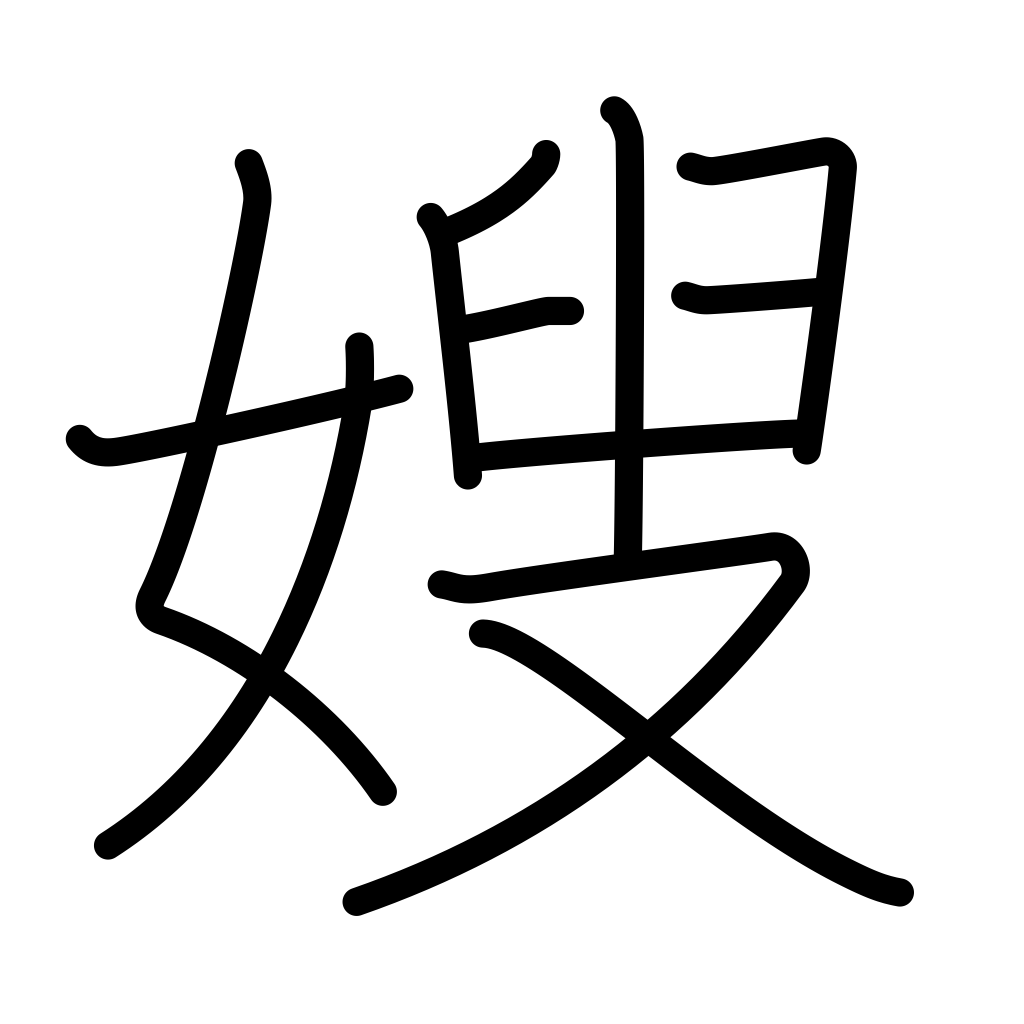
Meaning: elder brother's wife